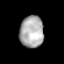
Tissue: prostate
Cell type: Myeloid cells
Senescence score: 0.2078
Nuclear area (px): 738
Mean DAPI intensity: 173.575